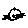
Label: cat